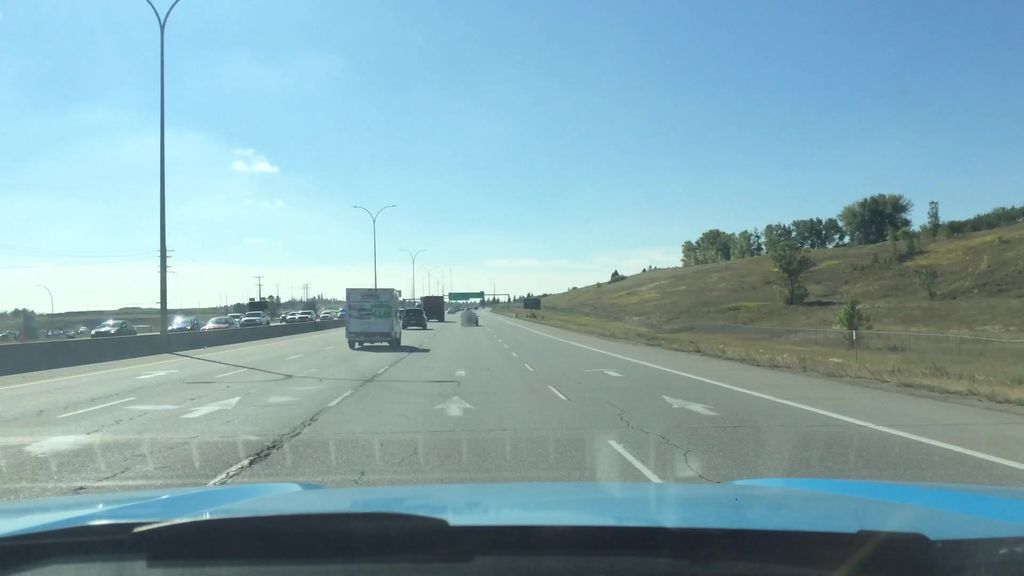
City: calgary